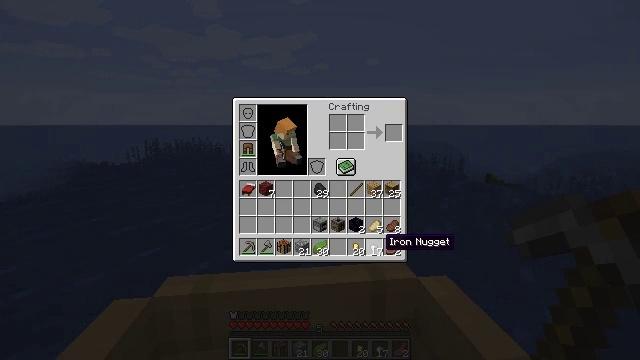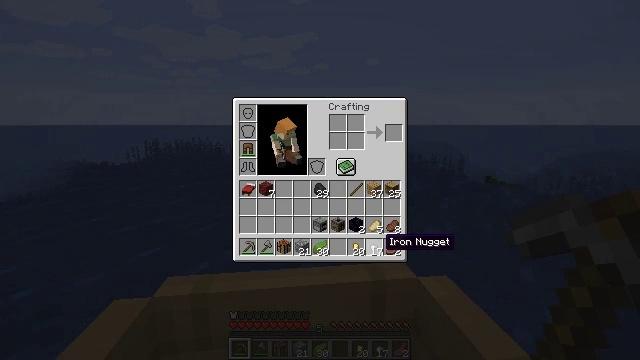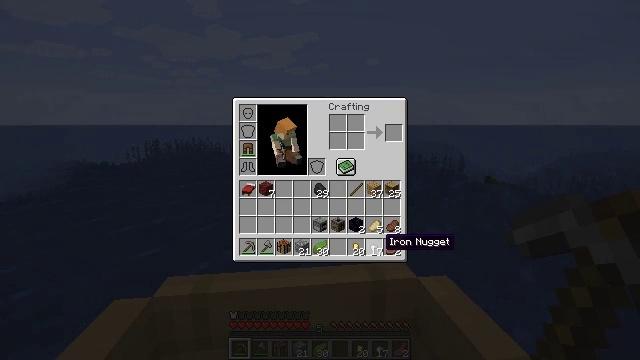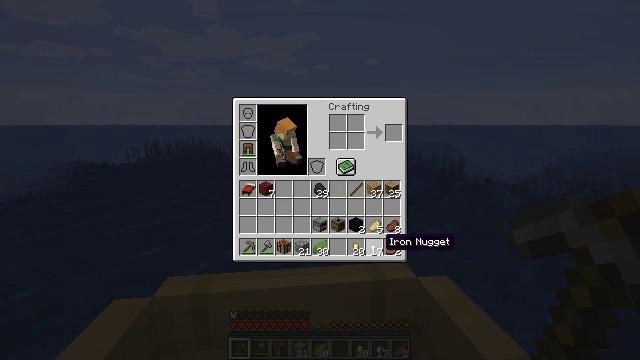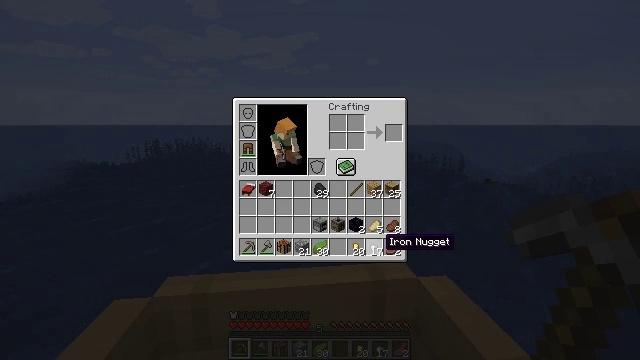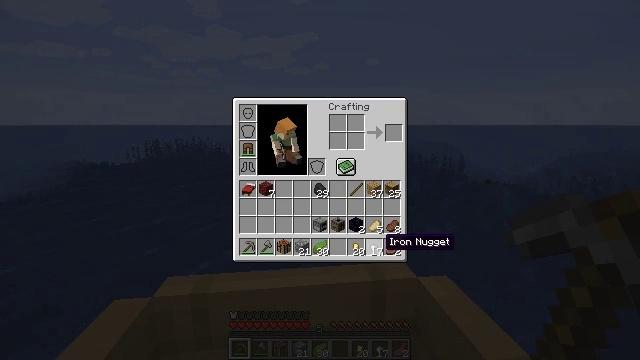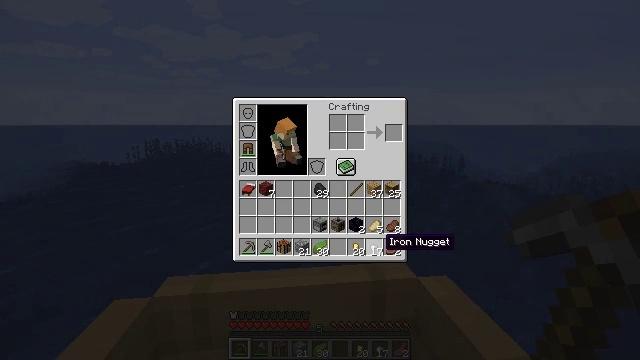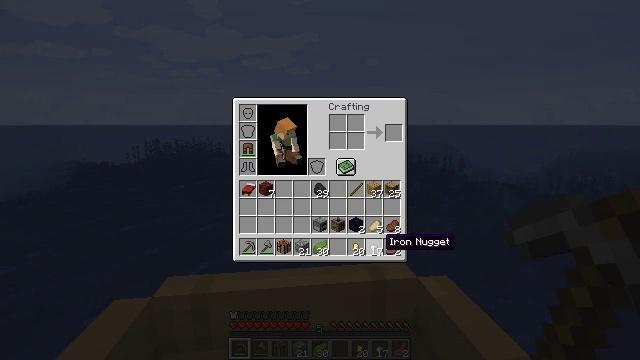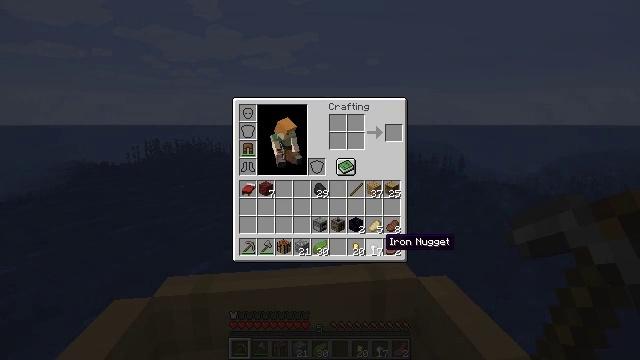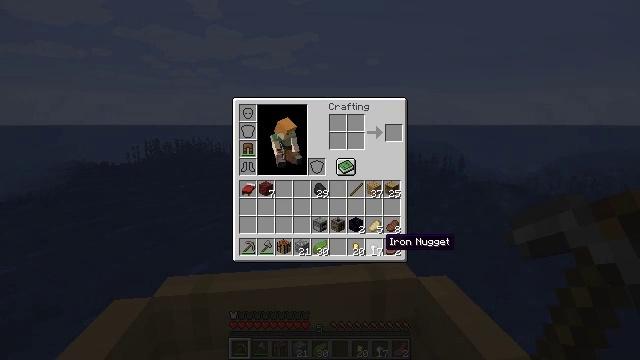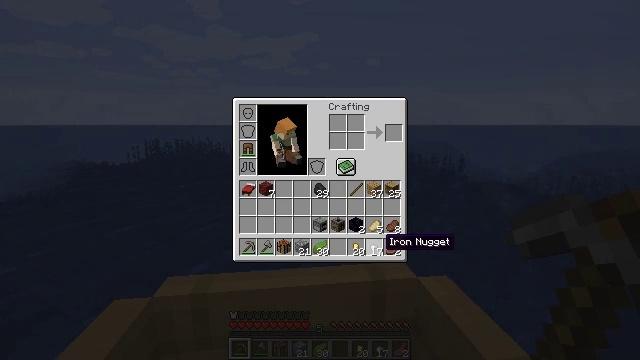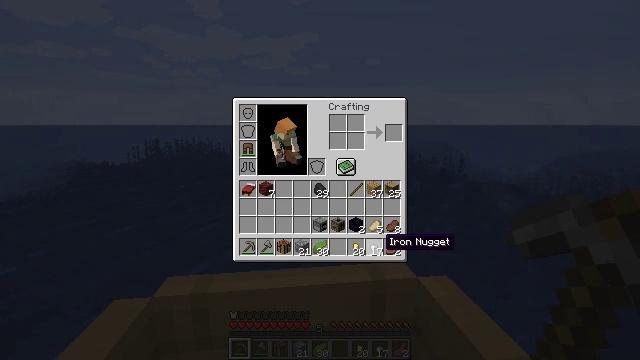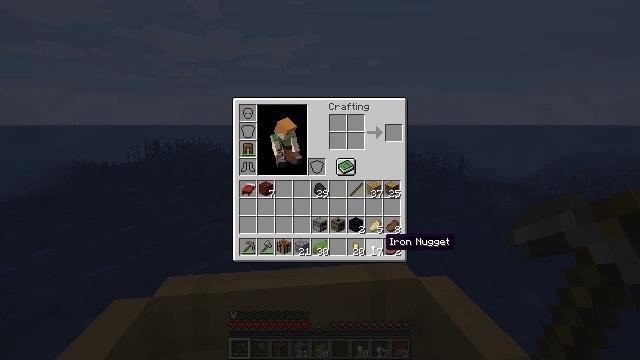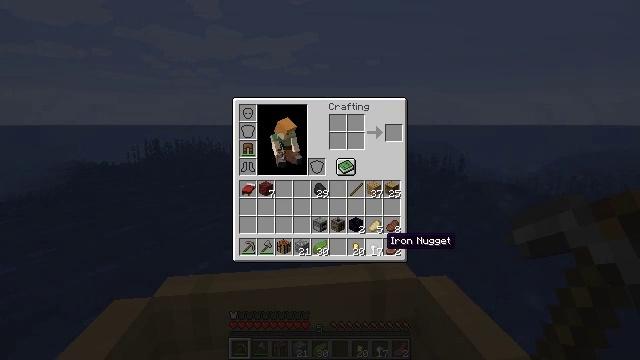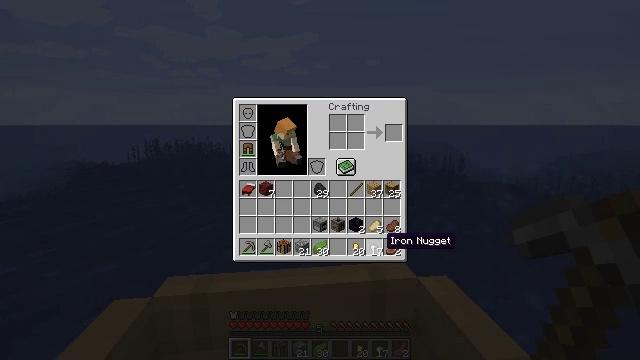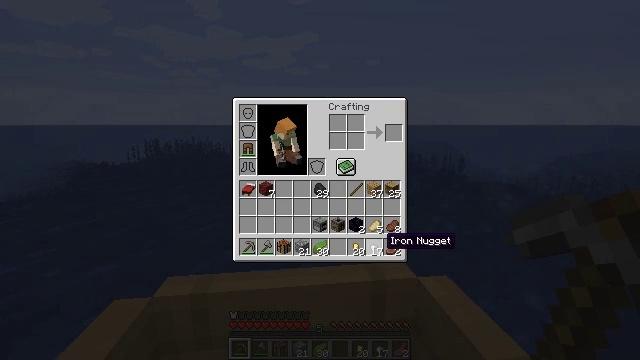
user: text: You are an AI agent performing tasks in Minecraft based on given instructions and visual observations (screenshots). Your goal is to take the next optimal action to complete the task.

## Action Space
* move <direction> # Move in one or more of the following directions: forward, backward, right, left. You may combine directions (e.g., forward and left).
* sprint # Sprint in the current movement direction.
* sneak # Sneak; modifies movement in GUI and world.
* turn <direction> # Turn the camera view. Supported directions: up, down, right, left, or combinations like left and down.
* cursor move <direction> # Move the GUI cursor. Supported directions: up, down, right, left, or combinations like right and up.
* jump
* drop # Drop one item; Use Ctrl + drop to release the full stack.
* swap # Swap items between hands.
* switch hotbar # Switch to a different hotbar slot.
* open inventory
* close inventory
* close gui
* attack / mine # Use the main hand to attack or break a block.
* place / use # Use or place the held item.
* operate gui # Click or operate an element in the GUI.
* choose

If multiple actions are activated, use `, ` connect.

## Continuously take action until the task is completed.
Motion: motion action
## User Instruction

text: Drop kelp from the inventory.
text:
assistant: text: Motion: no_op
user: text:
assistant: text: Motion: no_op
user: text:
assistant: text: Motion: no_op
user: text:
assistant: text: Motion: no_op
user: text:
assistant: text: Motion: no_op
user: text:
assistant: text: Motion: no_op
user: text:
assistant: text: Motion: no_op
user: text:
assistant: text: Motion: no_op
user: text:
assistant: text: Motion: no_op
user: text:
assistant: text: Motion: no_op
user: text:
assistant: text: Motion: no_op
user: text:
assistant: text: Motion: no_op
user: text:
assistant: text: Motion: no_op
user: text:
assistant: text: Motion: no_op
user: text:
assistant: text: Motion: no_op
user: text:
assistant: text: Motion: no_op
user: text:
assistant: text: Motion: no_op
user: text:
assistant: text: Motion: no_op
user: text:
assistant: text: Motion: no_op
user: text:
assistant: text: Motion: no_op
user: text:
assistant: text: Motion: no_op
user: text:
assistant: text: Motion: no_op
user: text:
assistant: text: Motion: no_op
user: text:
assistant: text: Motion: no_op
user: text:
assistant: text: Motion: no_op
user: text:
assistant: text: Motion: no_op
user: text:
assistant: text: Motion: no_op
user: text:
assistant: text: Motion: no_op
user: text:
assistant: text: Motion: no_op
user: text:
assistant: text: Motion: no_op